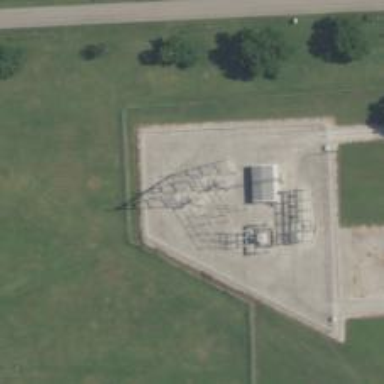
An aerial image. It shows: Power tower.